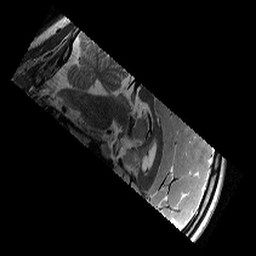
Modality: T2w
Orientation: sagittal
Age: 12
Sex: female
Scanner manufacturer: siemens
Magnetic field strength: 3 T
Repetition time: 9.23 s
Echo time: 0.067 s